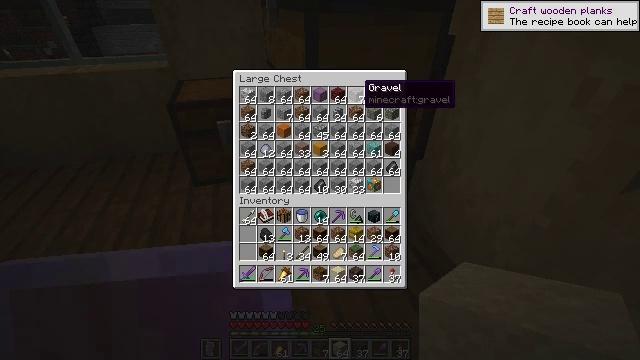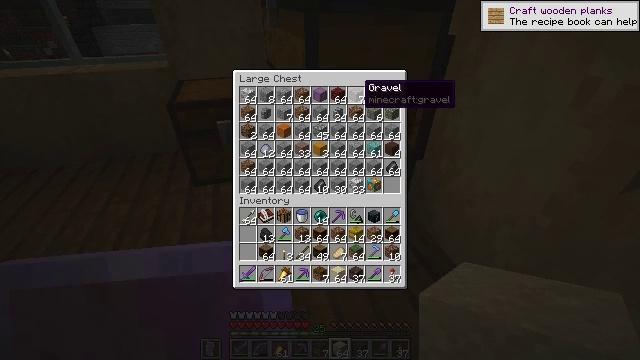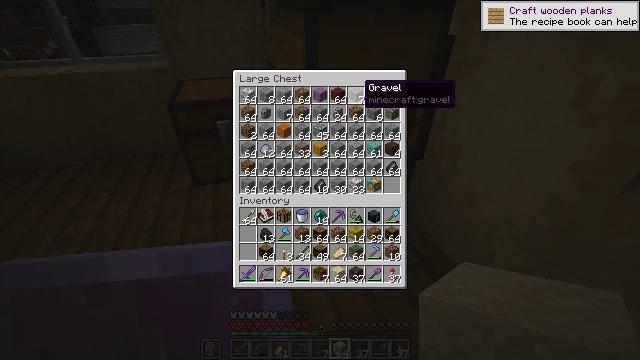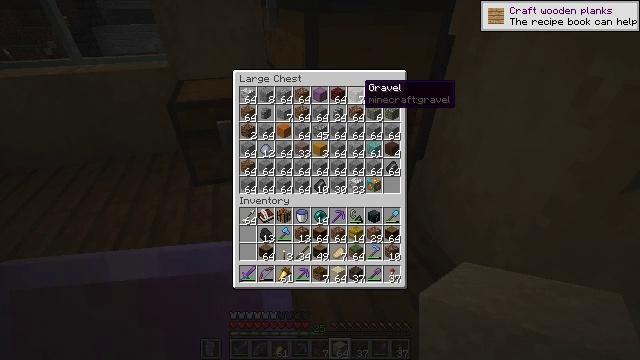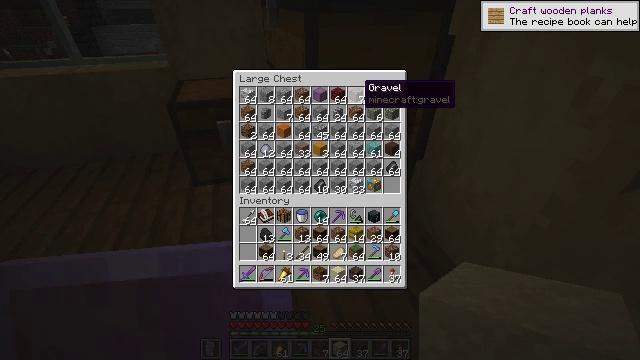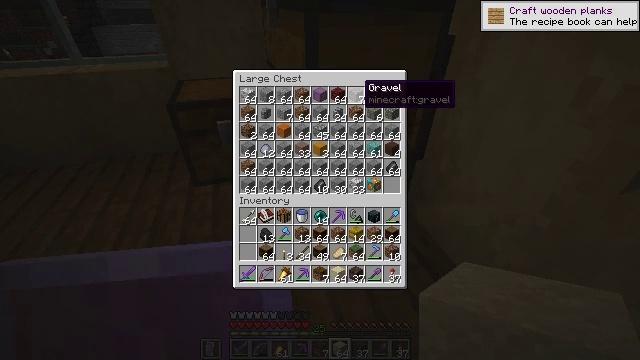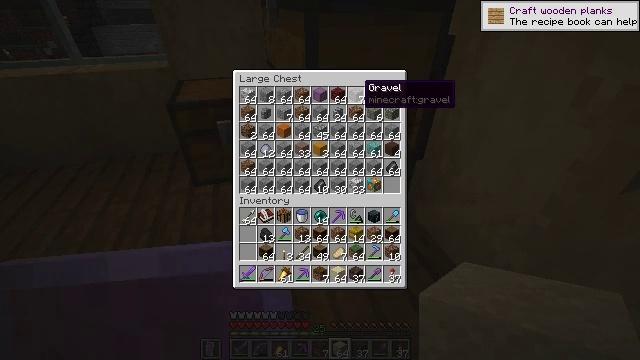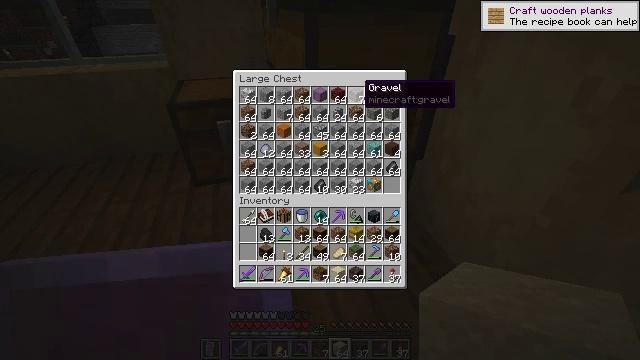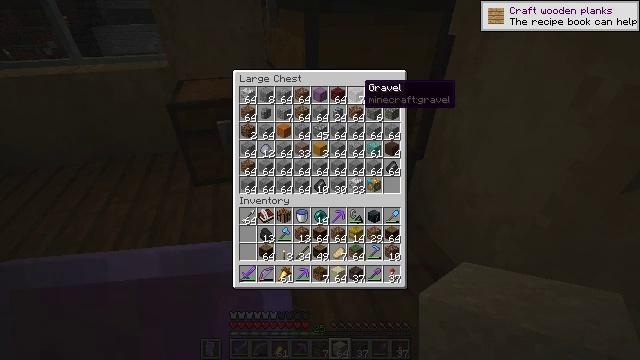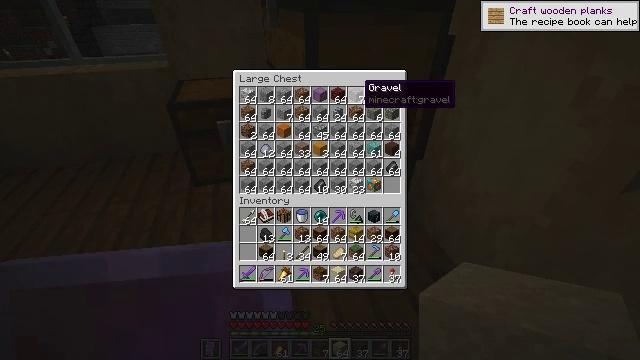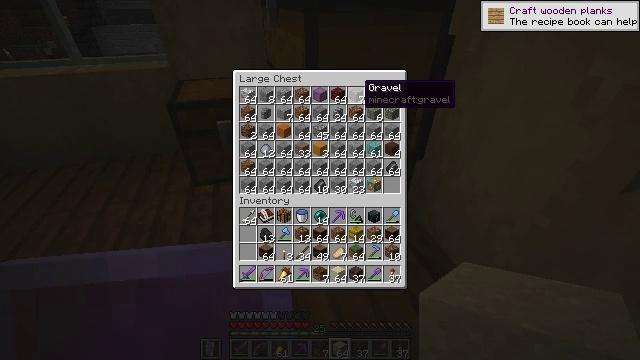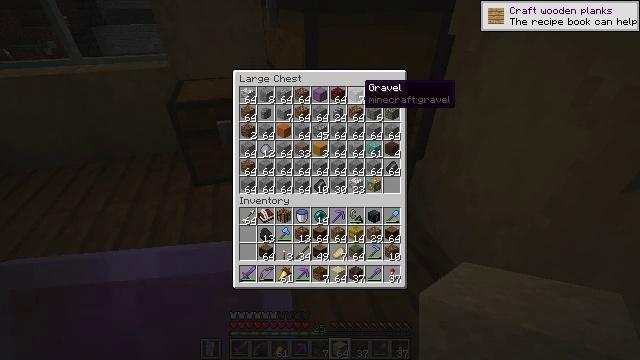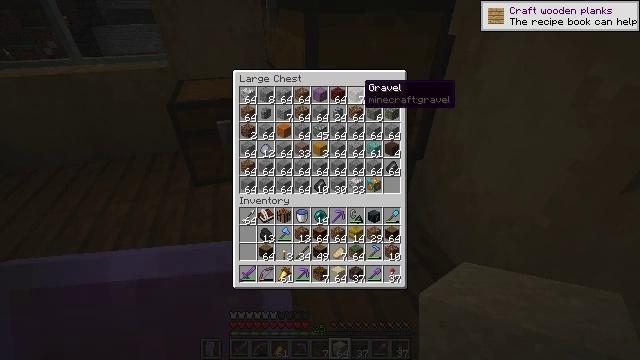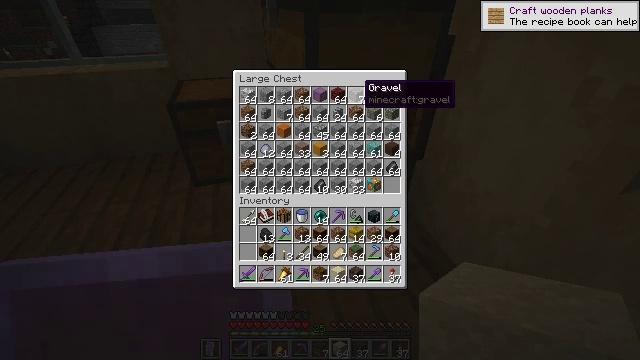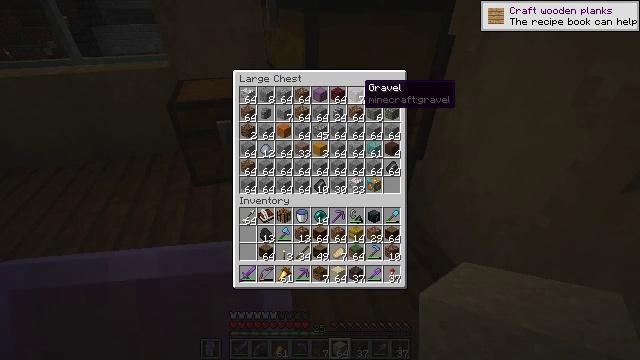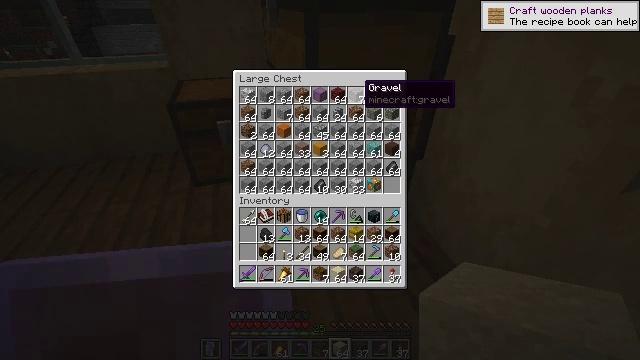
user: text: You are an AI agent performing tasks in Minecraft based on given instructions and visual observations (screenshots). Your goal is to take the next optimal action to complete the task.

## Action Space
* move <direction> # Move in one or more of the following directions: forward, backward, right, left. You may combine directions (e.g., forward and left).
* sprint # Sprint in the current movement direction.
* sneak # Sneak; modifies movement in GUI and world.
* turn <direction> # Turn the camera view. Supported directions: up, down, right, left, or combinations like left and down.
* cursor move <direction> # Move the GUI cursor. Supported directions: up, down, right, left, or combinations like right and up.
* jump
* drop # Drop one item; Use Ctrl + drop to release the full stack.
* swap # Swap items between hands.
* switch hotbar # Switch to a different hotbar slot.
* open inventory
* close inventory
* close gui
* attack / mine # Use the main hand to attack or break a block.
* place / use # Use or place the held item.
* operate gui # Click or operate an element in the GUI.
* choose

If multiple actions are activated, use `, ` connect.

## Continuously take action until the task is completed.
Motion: motion action
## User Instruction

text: Craft the brown dye.
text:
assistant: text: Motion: no_op
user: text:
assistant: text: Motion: no_op
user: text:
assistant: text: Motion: no_op
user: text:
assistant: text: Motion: no_op
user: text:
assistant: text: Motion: no_op
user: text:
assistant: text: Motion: no_op
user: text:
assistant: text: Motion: no_op
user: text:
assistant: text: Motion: no_op
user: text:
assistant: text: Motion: no_op
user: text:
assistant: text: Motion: no_op
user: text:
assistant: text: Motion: sneak
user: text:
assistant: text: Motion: sneak
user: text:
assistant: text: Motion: sneak
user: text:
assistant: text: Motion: sneak
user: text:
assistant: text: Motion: sneak
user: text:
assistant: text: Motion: sneak
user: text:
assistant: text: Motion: sneak
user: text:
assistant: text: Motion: sneak
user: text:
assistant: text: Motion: sneak
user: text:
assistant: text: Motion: sneak
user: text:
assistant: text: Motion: sneak
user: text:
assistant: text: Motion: sneak
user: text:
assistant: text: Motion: sneak
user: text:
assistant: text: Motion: sneak
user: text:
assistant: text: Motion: sneak
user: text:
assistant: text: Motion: sneak
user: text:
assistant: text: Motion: sneak
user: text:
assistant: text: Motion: sneak
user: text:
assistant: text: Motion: sneak
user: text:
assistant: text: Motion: sneak